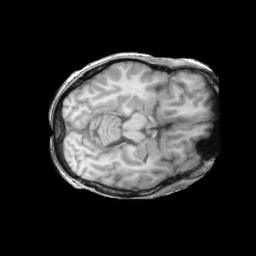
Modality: T1w
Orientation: axial
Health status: ill
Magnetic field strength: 3 T